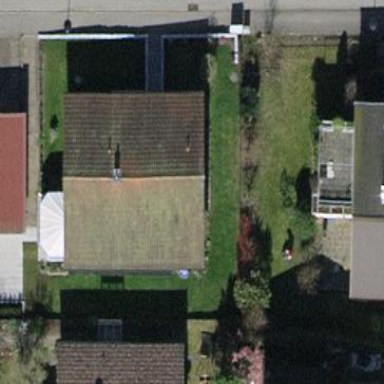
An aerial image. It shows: Simple house.